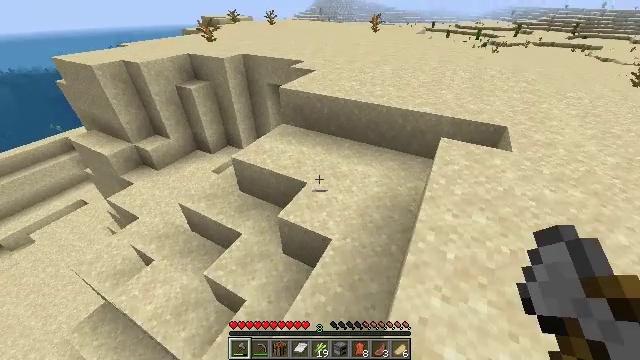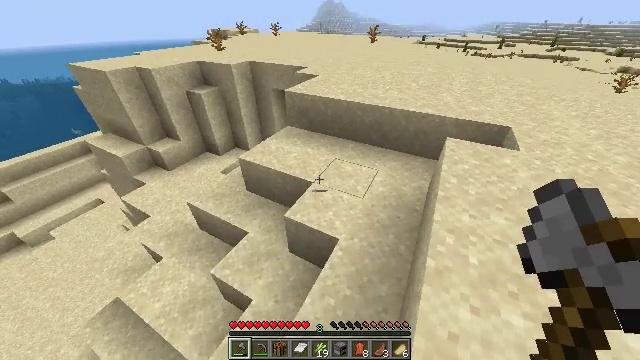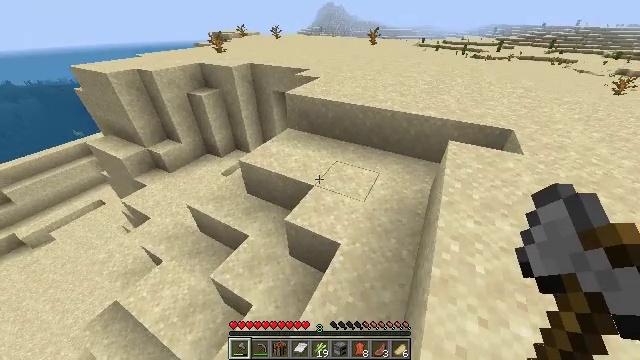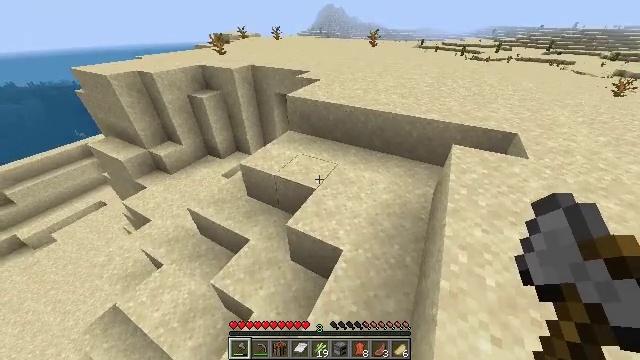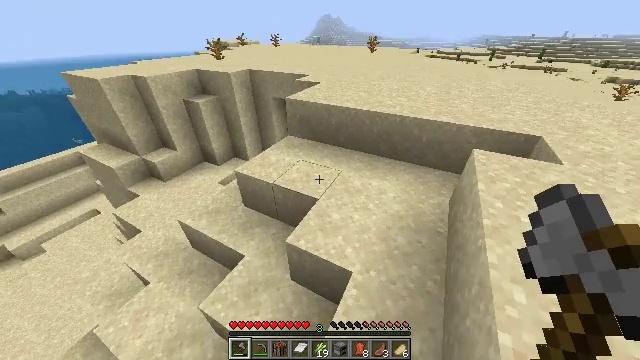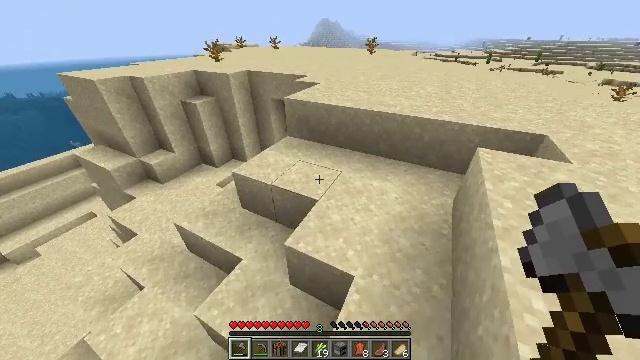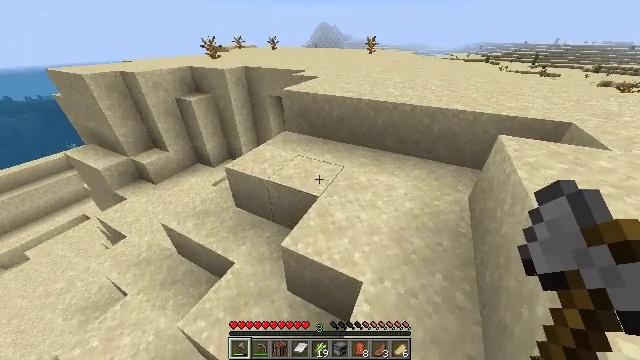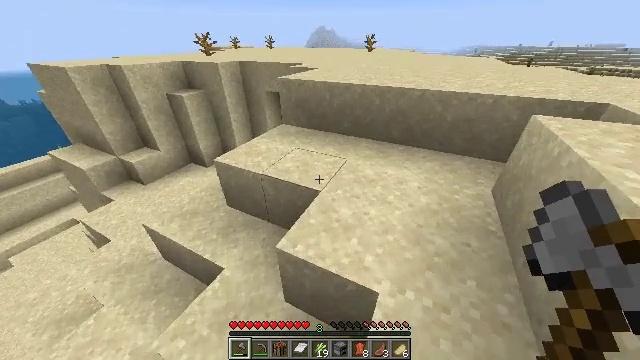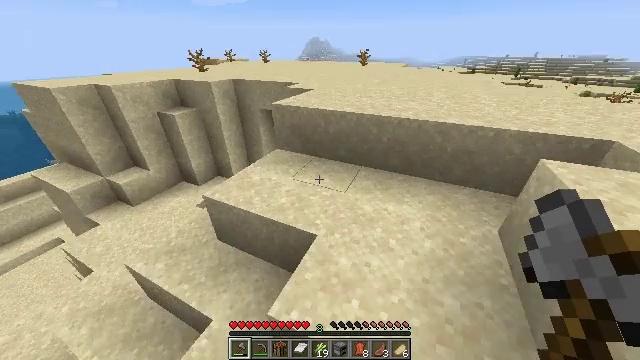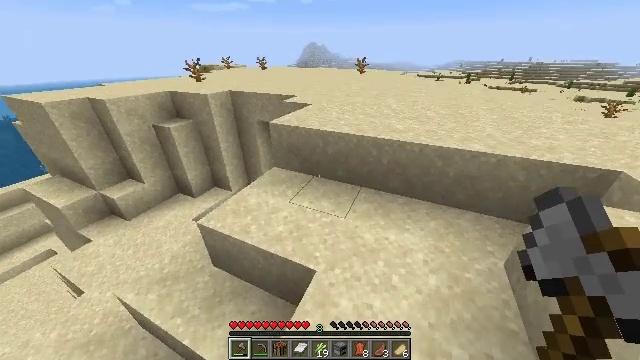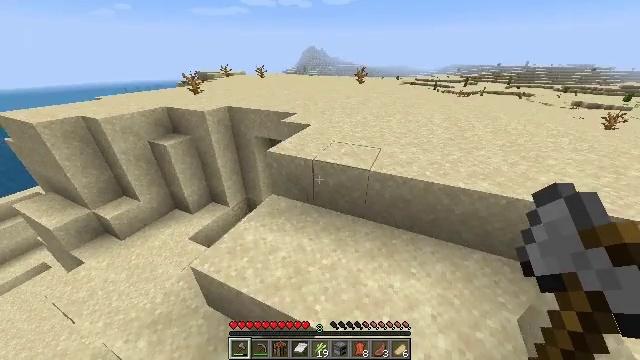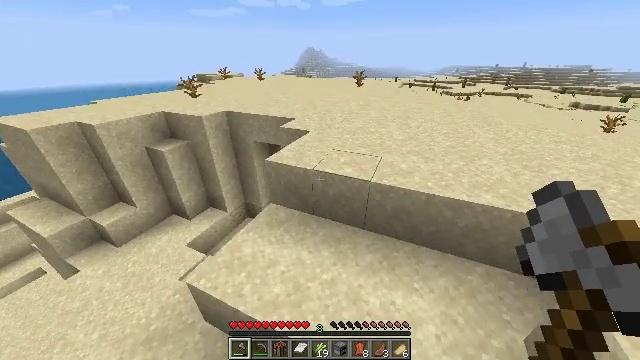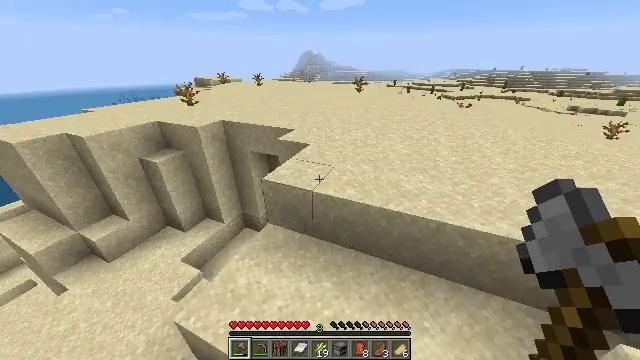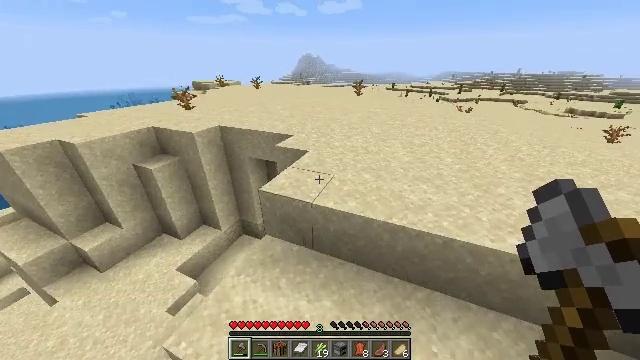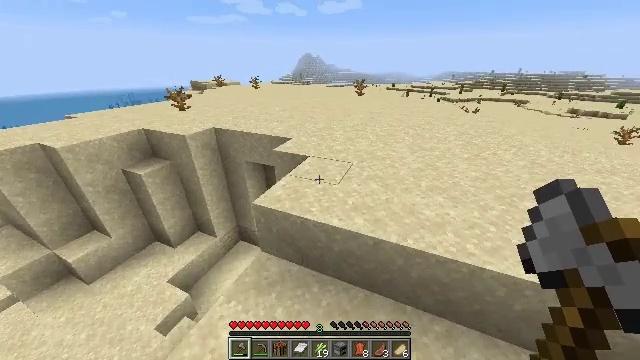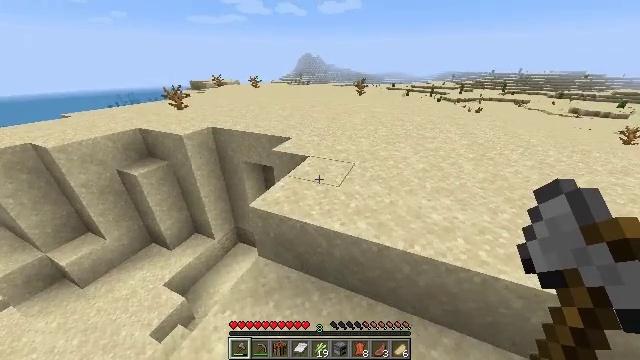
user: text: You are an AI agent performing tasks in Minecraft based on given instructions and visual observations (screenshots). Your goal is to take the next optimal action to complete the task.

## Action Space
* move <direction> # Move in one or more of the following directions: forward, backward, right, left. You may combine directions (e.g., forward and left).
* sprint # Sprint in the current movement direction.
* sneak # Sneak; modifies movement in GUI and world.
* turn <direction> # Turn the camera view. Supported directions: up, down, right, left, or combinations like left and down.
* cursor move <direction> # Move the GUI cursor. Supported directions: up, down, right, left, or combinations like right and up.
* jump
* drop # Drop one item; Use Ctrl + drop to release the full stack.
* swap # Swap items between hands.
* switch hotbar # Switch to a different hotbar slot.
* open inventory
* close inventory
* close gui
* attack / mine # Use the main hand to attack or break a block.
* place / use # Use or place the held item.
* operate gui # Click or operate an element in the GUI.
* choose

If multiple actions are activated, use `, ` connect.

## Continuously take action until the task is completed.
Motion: motion action
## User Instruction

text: Left click to mine the dead bush.
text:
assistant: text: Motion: move forward, sprint, jump
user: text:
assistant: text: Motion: move forward, sprint, jump
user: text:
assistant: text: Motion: move forward, sprint, jump
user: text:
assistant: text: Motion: move forward, sprint, turn up, jump
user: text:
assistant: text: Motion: move forward, sprint, jump
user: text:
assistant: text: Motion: move forward, sprint, jump
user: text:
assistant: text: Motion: move forward, sprint, jump
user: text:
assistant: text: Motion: move forward, sprint, turn right and up, jump
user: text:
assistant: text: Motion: move forward, sprint, jump
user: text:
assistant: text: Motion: move forward, sprint, jump
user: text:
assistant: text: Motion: move forward, sprint, jump
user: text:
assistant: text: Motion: move forward, sprint, jump
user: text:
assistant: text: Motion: move forward, sprint, jump
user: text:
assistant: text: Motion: move forward, sprint, jump
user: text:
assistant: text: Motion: move forward, sprint, jump
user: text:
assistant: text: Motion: move forward, sprint, jump
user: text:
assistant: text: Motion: move forward, sprint, jump
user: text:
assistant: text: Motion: move forward, sprint, jump
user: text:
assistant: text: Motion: move forward, sprint, jump
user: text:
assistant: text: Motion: move forward, sprint, jump
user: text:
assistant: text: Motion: move forward, sprint, jump
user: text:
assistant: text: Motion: move forward, sprint, jump
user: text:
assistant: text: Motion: move forward, sprint, jump
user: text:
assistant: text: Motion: move forward, sprint, turn left, jump
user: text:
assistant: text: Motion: move forward, sprint, turn left, jump
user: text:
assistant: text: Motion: move forward, sprint, turn left, jump
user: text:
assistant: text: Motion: move forward, sprint, jump
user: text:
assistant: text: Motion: move forward, jump
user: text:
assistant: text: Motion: move forward, jump
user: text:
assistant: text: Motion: move forward, jump